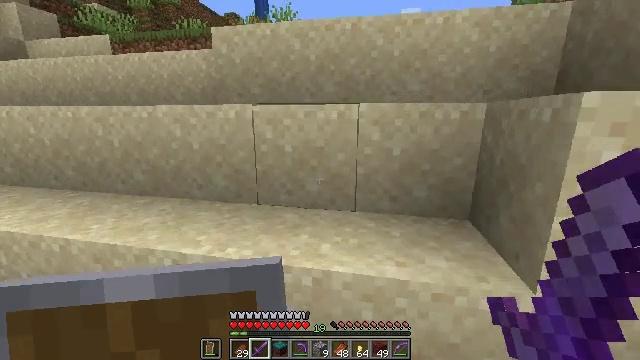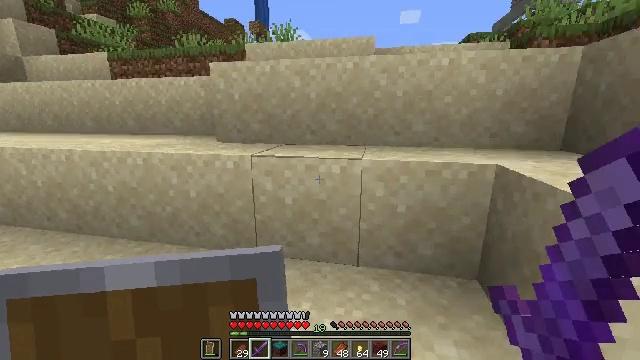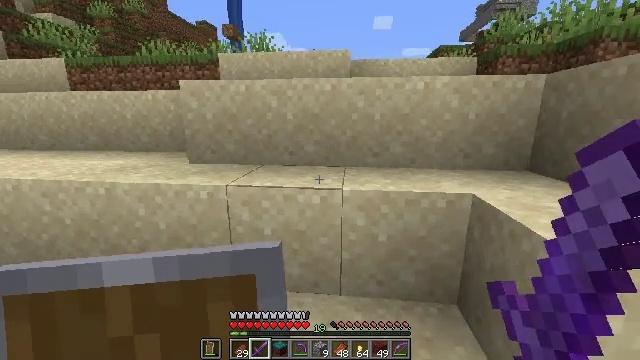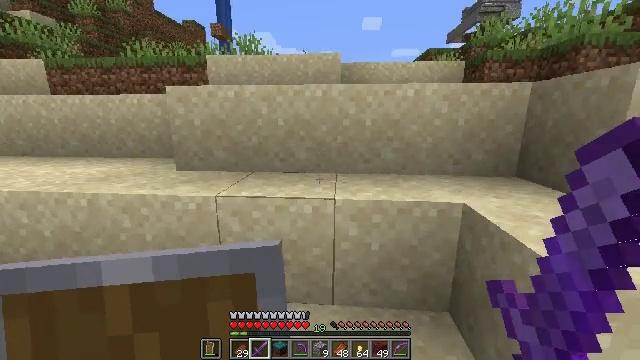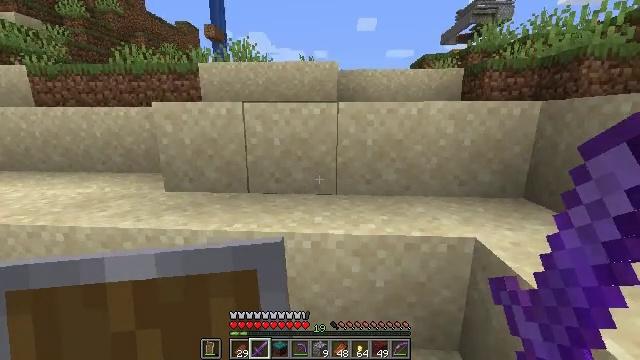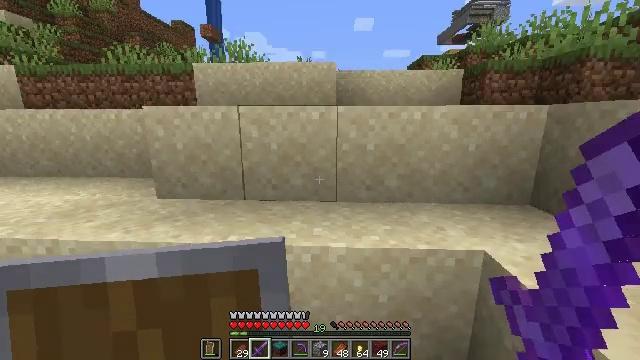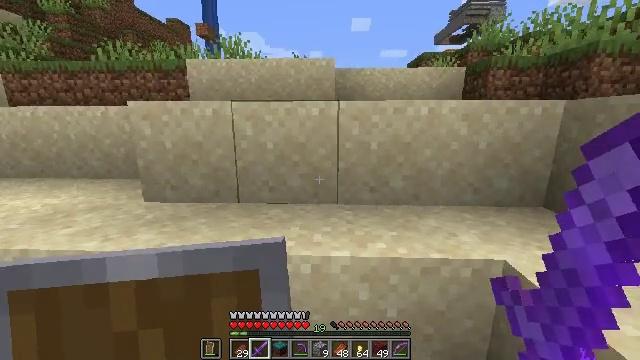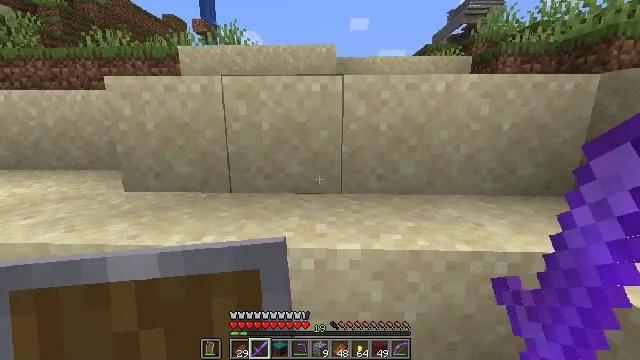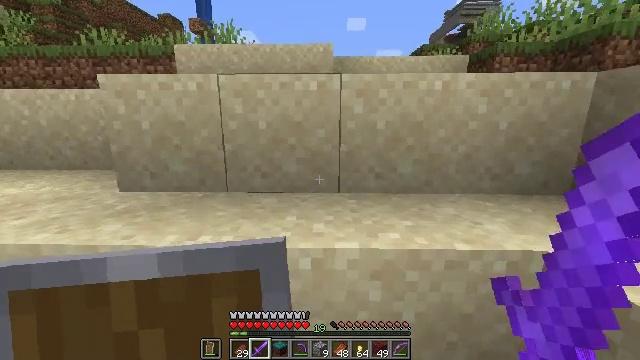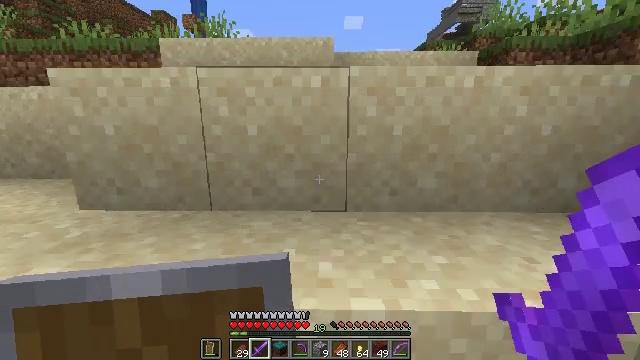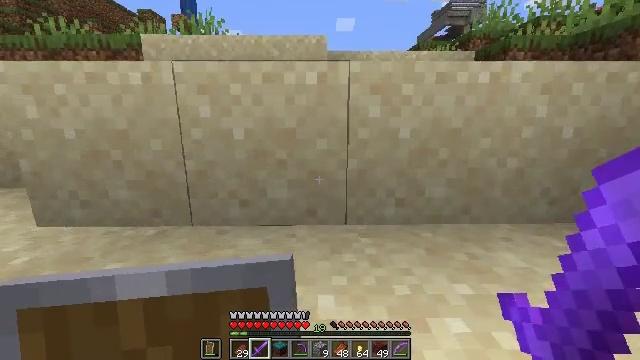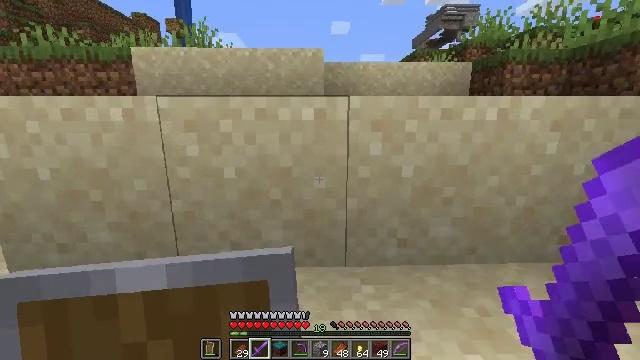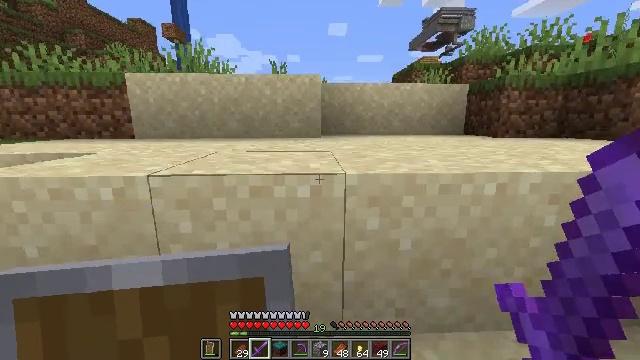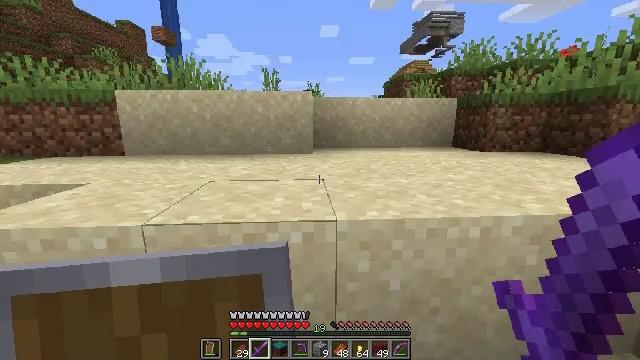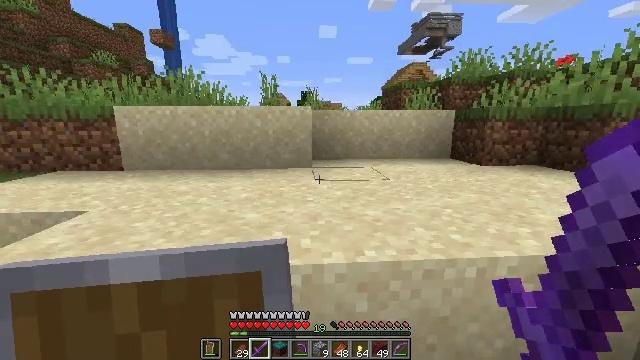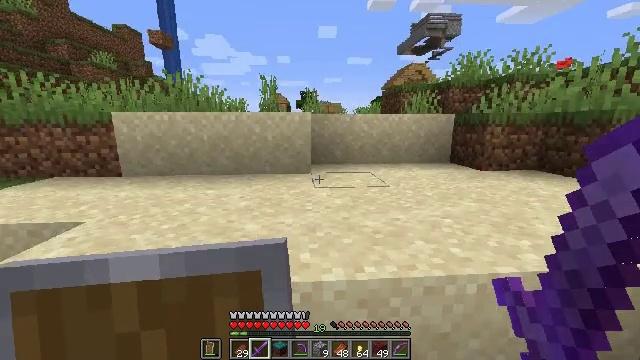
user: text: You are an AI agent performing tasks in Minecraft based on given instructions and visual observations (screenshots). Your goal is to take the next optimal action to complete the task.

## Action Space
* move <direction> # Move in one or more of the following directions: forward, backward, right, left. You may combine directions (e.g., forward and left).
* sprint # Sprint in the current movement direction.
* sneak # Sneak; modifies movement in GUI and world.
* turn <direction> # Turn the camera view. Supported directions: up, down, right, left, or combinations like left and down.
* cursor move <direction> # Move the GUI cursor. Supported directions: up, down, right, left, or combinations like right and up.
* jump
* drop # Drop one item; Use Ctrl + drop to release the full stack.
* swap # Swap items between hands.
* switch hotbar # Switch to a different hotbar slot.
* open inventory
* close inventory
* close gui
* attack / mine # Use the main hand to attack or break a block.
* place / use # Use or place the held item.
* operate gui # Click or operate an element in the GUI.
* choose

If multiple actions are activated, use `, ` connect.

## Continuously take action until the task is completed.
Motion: motion action
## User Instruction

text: Harvest tall grass for seeds.
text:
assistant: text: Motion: move forward, jump
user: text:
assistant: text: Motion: move forward, turn right, jump
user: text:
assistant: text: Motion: move forward, turn right, jump
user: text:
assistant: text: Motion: move forward, turn right
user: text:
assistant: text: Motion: move forward
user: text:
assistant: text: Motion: move forward
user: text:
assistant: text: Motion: move forward
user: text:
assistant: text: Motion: move forward
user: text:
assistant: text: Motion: move forward
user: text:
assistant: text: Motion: move forward, turn right
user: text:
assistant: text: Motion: move forward, jump
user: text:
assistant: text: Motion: move forward, jump
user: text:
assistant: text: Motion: move forward, turn right, jump
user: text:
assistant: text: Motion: move forward
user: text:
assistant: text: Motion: move forward
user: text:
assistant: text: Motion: move forward
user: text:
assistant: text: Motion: move forward
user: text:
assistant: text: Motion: move forward
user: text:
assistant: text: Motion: move forward, jump
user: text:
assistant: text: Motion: move forward, jump
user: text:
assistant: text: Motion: move forward, jump
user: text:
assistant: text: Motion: move forward, jump
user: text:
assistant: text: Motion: move forward, turn left
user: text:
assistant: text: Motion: move forward
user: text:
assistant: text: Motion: move forward, turn left
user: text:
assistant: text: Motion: move forward
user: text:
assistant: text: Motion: move forward
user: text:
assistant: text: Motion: move forward, turn left
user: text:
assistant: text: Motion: move forward
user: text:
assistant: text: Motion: move forward